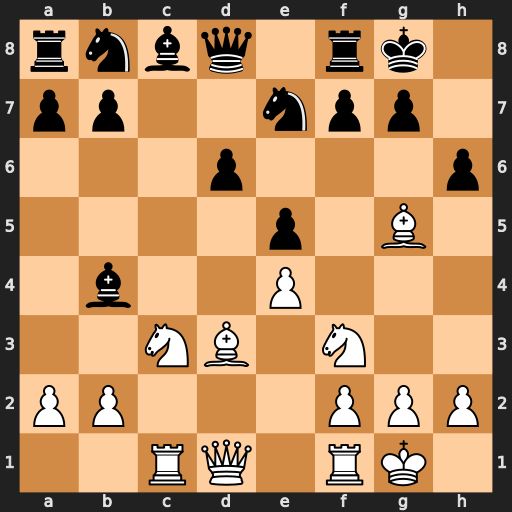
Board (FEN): rnbq1rk1/pp2npp1/3p3p/4p1B1/1b2P3/2NB1N2/PP3PPP/2RQ1RK1
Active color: w
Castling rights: -
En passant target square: -
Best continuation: Bxe7 Qxe7 Nd5